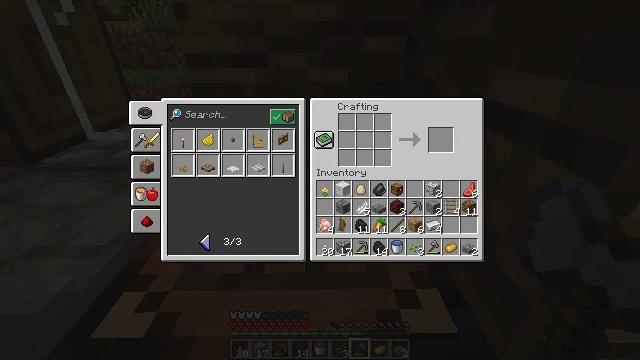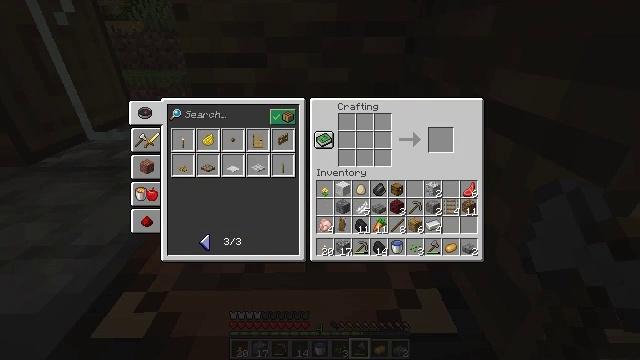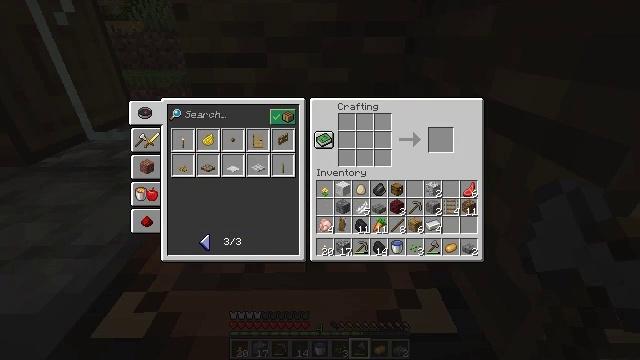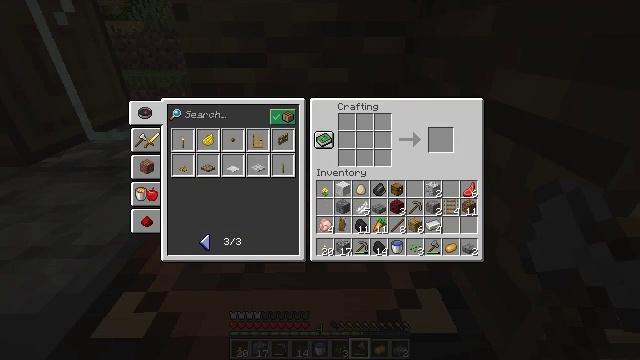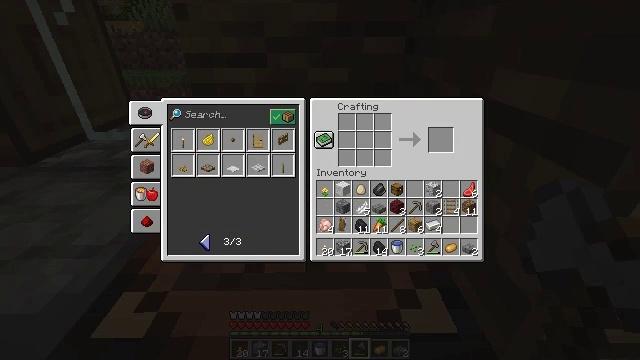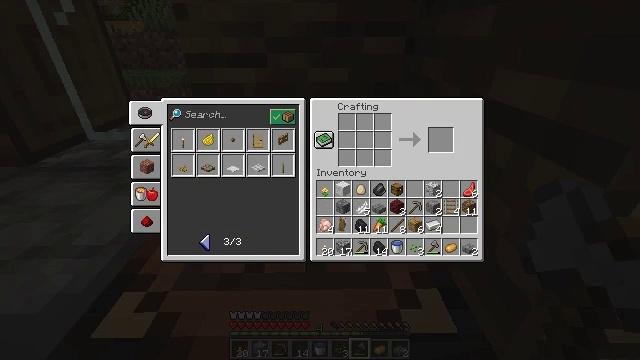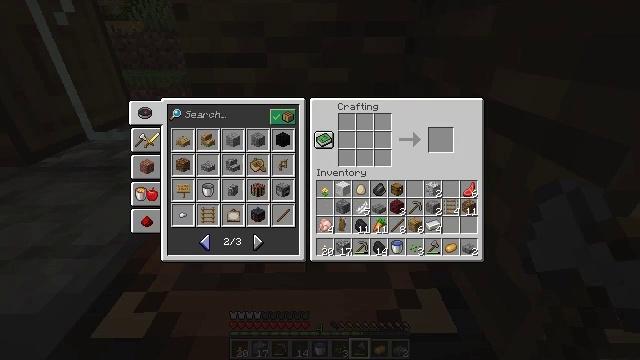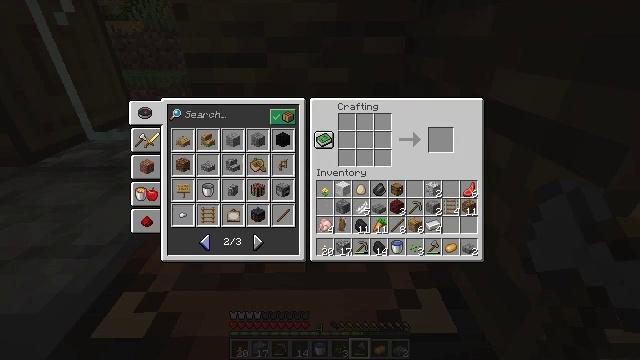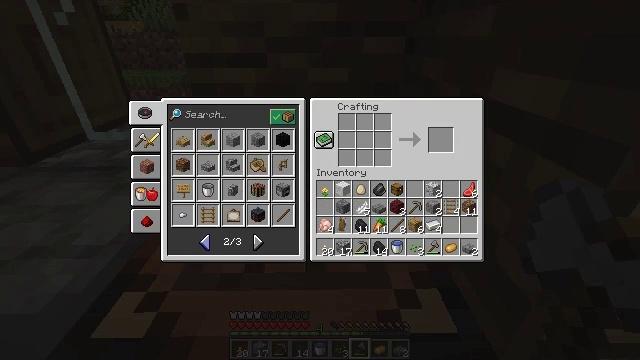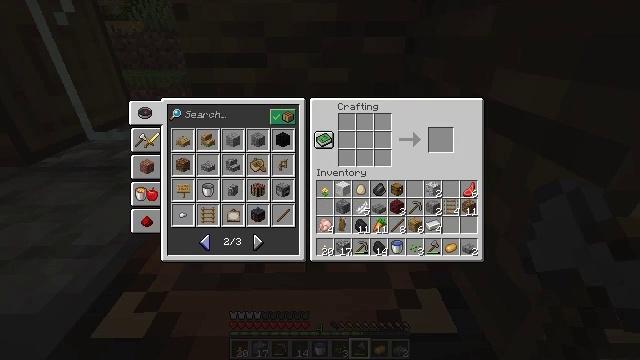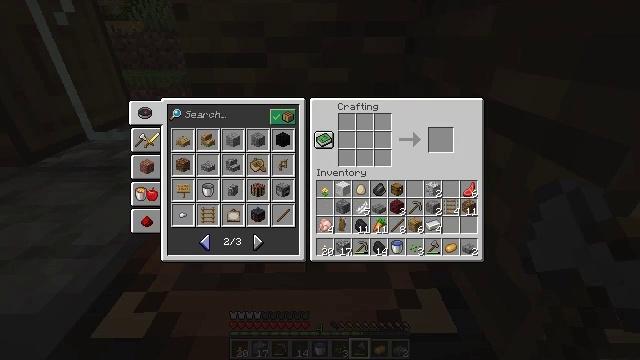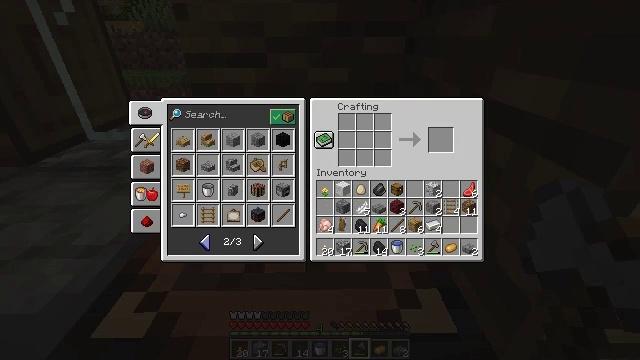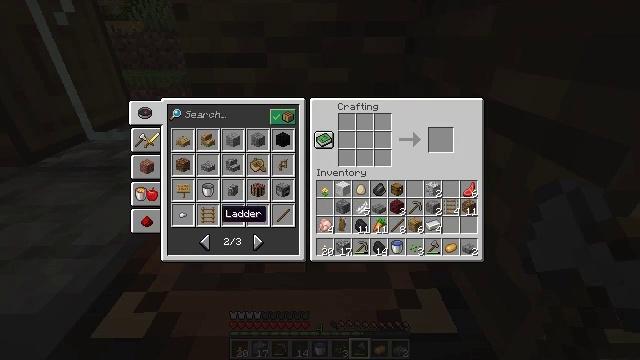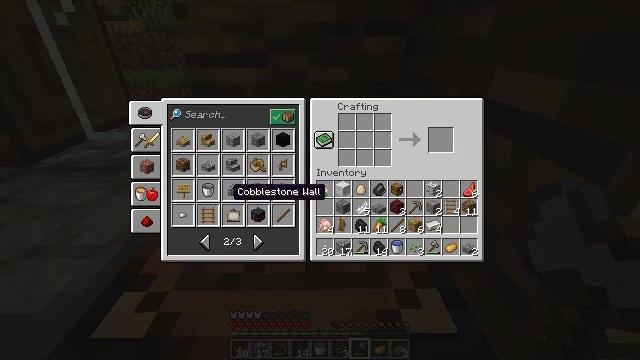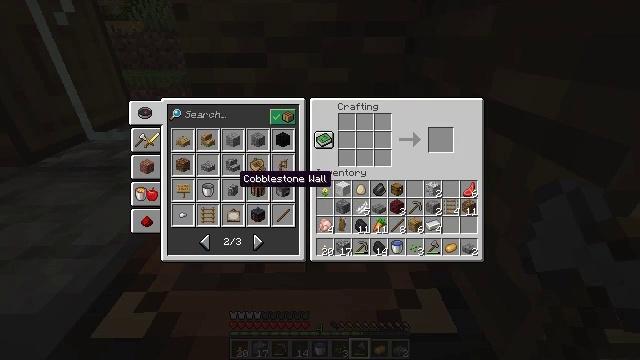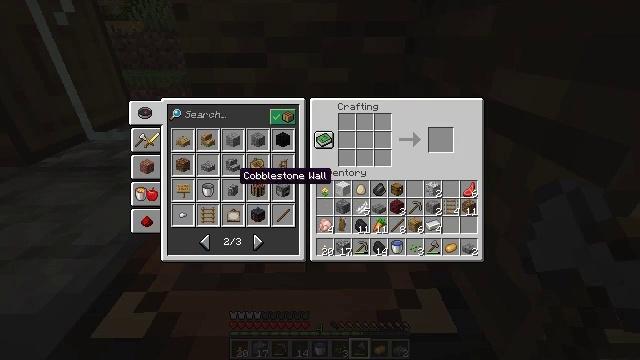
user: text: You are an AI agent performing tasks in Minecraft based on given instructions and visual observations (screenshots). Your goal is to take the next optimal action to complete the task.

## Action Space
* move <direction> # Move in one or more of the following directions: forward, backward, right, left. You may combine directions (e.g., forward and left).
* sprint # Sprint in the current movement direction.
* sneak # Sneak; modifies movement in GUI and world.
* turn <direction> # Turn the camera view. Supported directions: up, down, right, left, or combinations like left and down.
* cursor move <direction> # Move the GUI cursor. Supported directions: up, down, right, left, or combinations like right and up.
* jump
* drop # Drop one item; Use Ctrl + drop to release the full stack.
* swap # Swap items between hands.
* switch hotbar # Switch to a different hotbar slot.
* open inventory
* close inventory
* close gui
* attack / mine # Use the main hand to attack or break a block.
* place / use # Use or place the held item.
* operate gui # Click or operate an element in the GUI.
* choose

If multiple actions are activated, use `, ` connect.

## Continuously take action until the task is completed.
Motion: motion action
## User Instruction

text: Take sticks and wool to craft a painting.
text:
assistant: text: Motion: no_op
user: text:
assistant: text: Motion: no_op
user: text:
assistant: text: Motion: no_op
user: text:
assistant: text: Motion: no_op
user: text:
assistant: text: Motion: no_op
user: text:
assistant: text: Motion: attack / mine
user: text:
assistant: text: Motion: attack / mine
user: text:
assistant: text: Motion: attack / mine
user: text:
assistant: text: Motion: attack / mine
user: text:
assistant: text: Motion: no_op
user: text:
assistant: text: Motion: no_op
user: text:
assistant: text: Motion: turn up
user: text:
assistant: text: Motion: turn right and up
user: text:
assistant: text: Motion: turn up
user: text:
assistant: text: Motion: no_op
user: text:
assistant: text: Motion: no_op
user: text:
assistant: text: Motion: no_op
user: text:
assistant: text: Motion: no_op
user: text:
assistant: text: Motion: turn left
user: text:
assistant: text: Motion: turn left and down
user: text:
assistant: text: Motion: no_op
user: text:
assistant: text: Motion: turn right
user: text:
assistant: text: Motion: turn right
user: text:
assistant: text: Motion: no_op
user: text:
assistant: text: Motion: turn right
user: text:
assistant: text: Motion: turn right
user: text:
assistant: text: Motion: turn right
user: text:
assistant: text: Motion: turn right and up
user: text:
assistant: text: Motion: turn right and up
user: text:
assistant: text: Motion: no_op